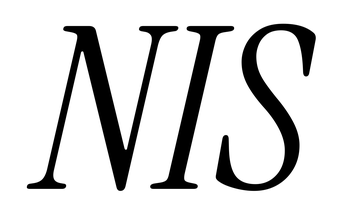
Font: InstrumentSerif-Italic